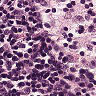
Metastatic tissue present: no